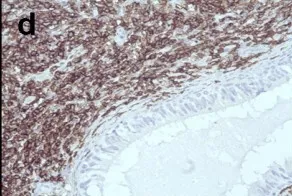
Histological and immunohistochemical findings. (b-c) Residual epididymal tubules are surrounded by a dense cellular infiltrate with a prevalent follicular architecture (hematoxylin-eosin, original magnification x100 and x630, respectively).
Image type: pathology (immunostaining)